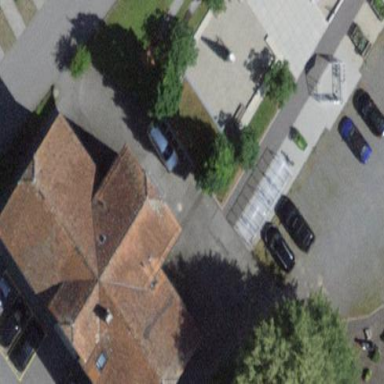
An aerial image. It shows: Building with gabled roof.